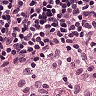
Metastatic tissue present: no